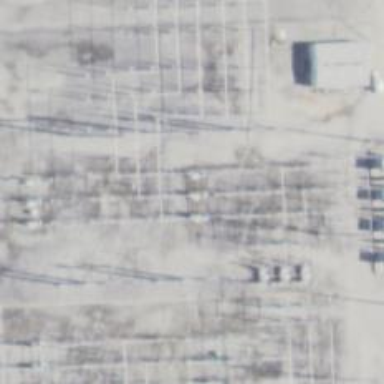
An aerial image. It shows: Switch used for power control.